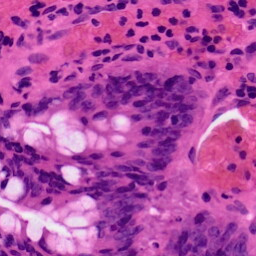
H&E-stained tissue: Colon